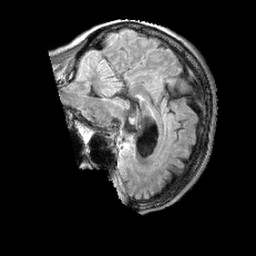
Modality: FLAIR
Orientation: sagittal
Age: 74
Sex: female
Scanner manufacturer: siemens
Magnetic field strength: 3 T
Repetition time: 5 s
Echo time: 0.387 s